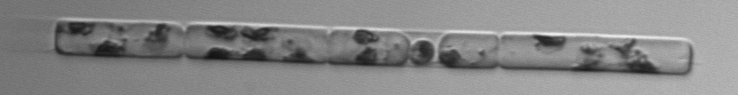
Label: Guinardia_delicatula_TAG_internal_parasite